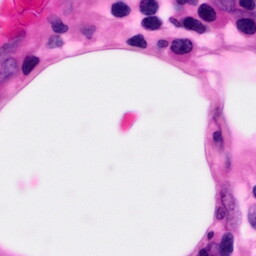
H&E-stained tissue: Pancreatic